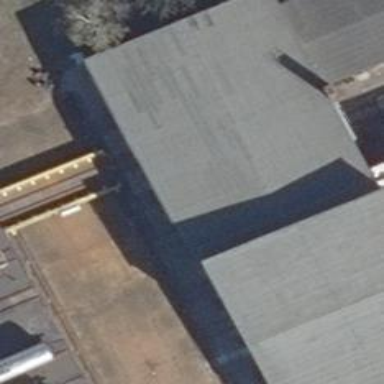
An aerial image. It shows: Industrial building.